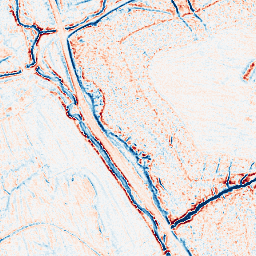
Category: edge_preserving
Decomposition family: anisotropic_diffusion
Decomposition parameters: iterations: 20
kappa: 10
gamma: 0.05
Upsampling method: bilinear
Upsampling parameters: scale: 8
Upsampling scale: 8